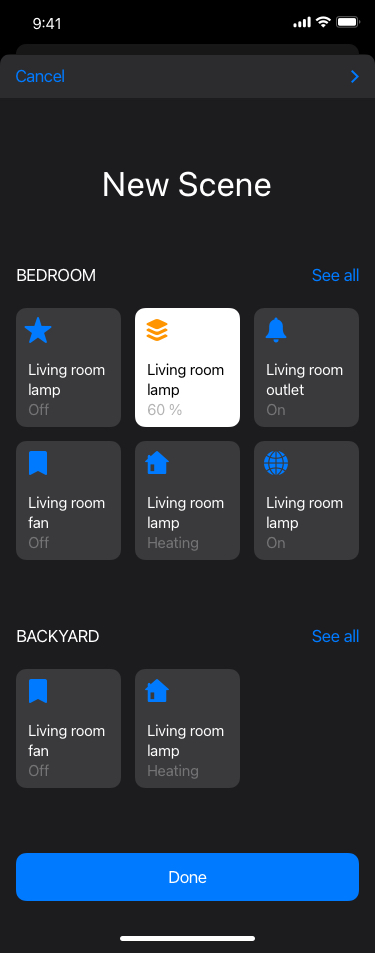
Text in this UI design:
Off
Living room lamp
Living room lamp
60 %
Living room outlet
On
Off
Living room fan
Heating
Living room lamp
On
Living room lamp
Off
Living room fan
Heating
Living room lamp